Question: I have HTML like this (combination of English and Spanish):
'''
<p><em><span class="consolas">In </span><span class="english">English</span><span class="consolas"> and </span><span><strong>Spanish</strong></span></em><em><span class="consolas"> / En </span><span class="english">Ingles</span><span class="consolas"> y </span><span><strong>Espanol</strong></span></em></p>
<p class="smallfont">Translated by/Traducida por Manuel Caballero (1886)</p>
<hr/>
<section>
<h2 class="smallcaps">PART ONE--The Old Buccaneer / PARTE I--EL VIEJO FILIBUSTERO</h2>
<p class="chapter">CHAPTER/CAPITULO 1</p>
<h3>The Old Sea-dog at the Admiral Benbow / EL VIEJO LOBO MARIN EN LA POSADA DEL 'ALMIRANTE BENBOW'</h3>
<p>SQUIRE TRELAWNEY, Dr. Livesey, and the rest of these gentlemen having
asked me to write down the whole particulars about Treasure Island, from
the beginning to the end, keeping nothing back but the bearings of the
island, and that only because there is still treasure not yet lifted, I
take up my pen in the year of grace 17__ and go back to the time when
my father kept the Admiral Benbow inn and the brown old seaman with the
sabre cut first took up his lodging under our roof.</p>
<p class="spanish"><strong>Imposible me ha sido rehusarme a las repetidas instancias que el Caballero Trelawney, el Doctor Livesey y otros muchos senores me han
hecho para que escribiese la historia circunstanciada y completa de la
Isla del Tesoro. Voy, pues, a poner manos a la obra contandolo todo,
desde el <em>alfa</em> hasta el <em>omega</em>, sin dejarme cosa alguna en el tintero, exceptuando la determinacion geografica de la isla, y esto tan solamente
porque tengo por seguro que en ella existe todavia un tesoro no
descubierto. Tomo la pluma en el ano de gracia de 17-- y retrocedo hasta
la epoca en que mi padre tenia aun la posada del "<em>Almirante Benbow</em>," y
hasta el dia en que por primera vez llego a alojarse en ella aquel viejo
marino de tez bronceada y curtida por los elementos, con su grande y
visible cicatriz.</strong></p>
'''
As you can see here in the screamshot:

...the Spanish accented characters are replaced with a default/"I don't know what that is" character. It appears with a different replacement character, but still "broken" in IE (the screamshot is from Chrome).
What must I do to get those accented characters to display as they should/naturally?
## UPDATE
I tried the fix that looked easy, adding the "'<meta http-equiv="content-type" content="text/html;charset=utf-8" />'" line within the "head" section:
'''
<!DOCTYPE html>
<html lang="en">
<head>
<meta charset="utf-8">
<title>Treasure Island / La Isla del Tesoro</title>
<!--[if IE]>
<script src="http://html5shiv.googlecode.com/svn/trunk/html5.js"></script>
<![endif]-->
<meta http-equiv="content-type" content="text/html;charset=utf-8" />
<style>
body {
font-family:"Segoe UI", "Palatino Linotype", "Bookman Old Style", "Candara", "Calibri", "Consolas", serif;
font-size: 1.2em;
}
. . .
}</style>
</head>
'''
...but it makes no difference.
## UPDATE 2
I still couldn't get the quick tip to work, even with Ctrl+F5, but doing a global search-and-replace of the following (replacing the first in the pair with the second) worked just fine:
'''
a
&aacute;
A
&Aacute;
e
&eacute;
E
&Eacute;
i
&iacute;
I
&Iacute;
n
&ntilde;
N
&Ntilde;
o
&oacute;
O
&Oacute;
u
&uacute;
U
&Uacute;
u
&uuml;
U
&Uuml;
?
&iquest;
!
&iexcl;
'''
## UPDATE 3
BTW, the jsfiddle version of this (which never had a problem with the accented characters) can be seen <URL>
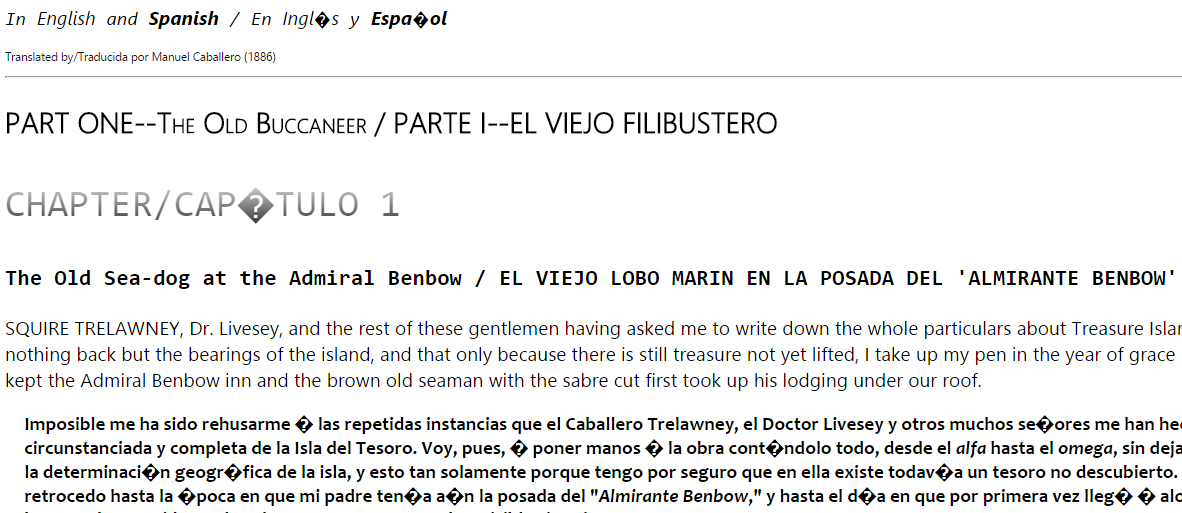
Answer: It is important to specify the character set used for your page as some browsers might mess up displaying special characters or characters from different language.
Add the below line within your '<head>....</head>'
'''
<meta http-equiv="content-type" content="text/html;charset=utf-8" />
'''
I tried your code with and without using the above line and I get proper results after the above line is included.
If their are still some characters which are not being displayed properly then try substituting those characters with their character code. <URL>
I tried your updated code and it still works fine on Mozilla, Chrome and IE, here is the screeshot of my screen,

Check whether you are exactly writing what you have written in your question
Trying reopening the browser and refresh the page by ctrl+F5